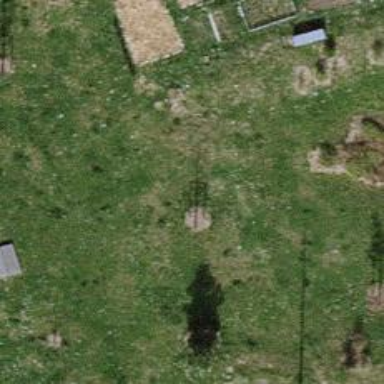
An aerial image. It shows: Picnic table located in leisure land area.